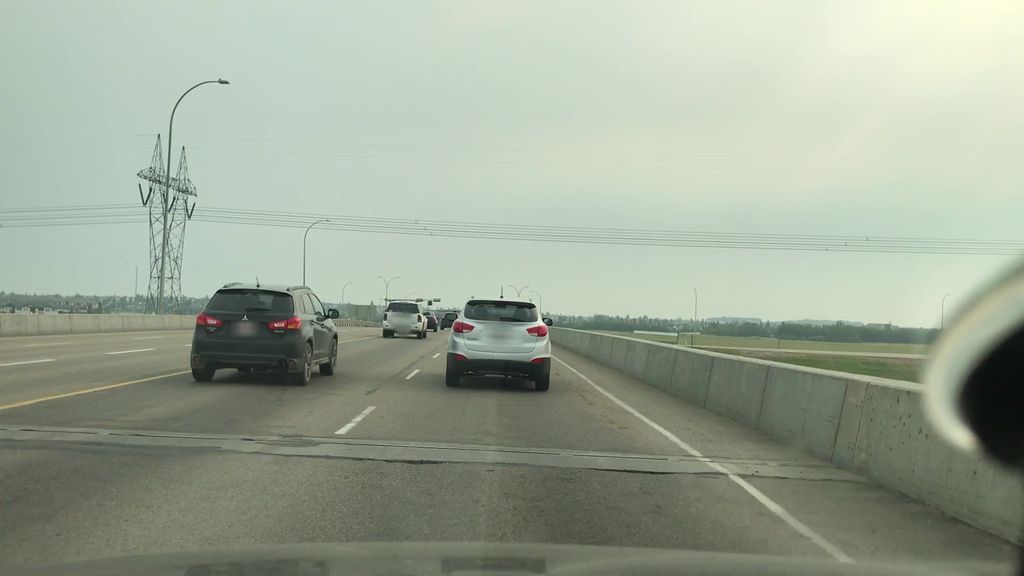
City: edmonton